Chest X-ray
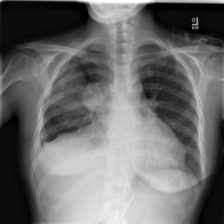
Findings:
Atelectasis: negative
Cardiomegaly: negative
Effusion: negative
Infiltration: negative
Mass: positive
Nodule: positive
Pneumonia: negative
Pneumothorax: negative
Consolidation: negative
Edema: negative
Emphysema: negative
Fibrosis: negative
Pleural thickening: negative
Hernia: negative